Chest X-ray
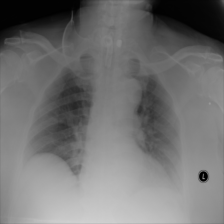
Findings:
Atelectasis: negative
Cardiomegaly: negative
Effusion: negative
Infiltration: negative
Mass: negative
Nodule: negative
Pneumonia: negative
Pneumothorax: negative
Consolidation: negative
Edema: negative
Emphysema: negative
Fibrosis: negative
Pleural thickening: negative
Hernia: negative